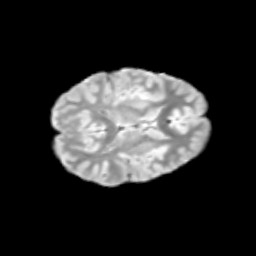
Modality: T2w
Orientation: axial
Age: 9
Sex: male
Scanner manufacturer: siemens
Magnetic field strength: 3 T
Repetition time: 3.8 s
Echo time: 0.07 s